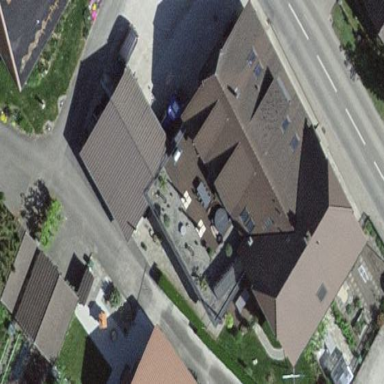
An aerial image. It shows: Simple and straightforward house.